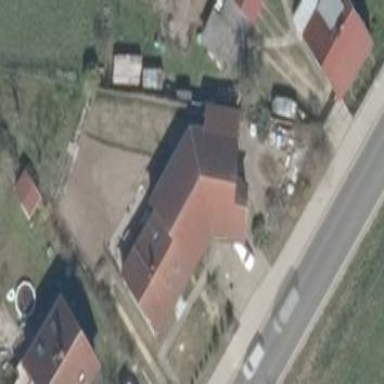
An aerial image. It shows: Simple house.